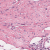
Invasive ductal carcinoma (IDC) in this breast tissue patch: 0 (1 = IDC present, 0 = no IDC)